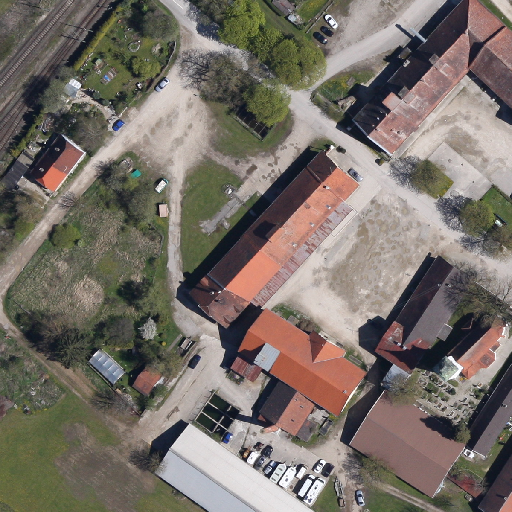
Referring expression: light-duty vehicle